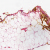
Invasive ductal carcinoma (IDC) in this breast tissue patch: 0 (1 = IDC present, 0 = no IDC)